Interaction volume radius: 5 \u00c5
Interaction volume height: 20 \u00c5
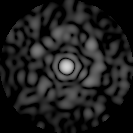
Disorder parameter: 0.8237